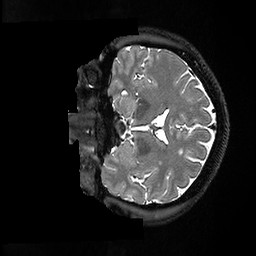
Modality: T2w
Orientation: coronal
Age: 48
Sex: female
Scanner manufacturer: ge
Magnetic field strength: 3 T
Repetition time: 3.202 s
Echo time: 0.05904 s